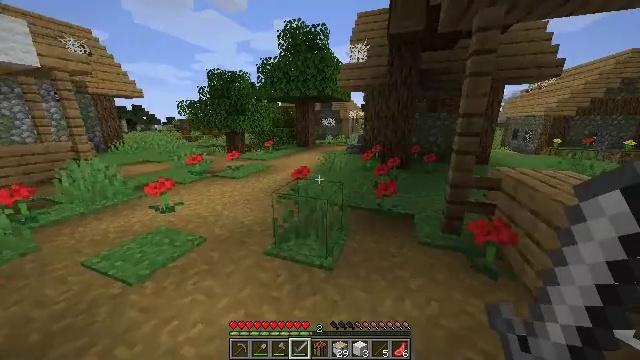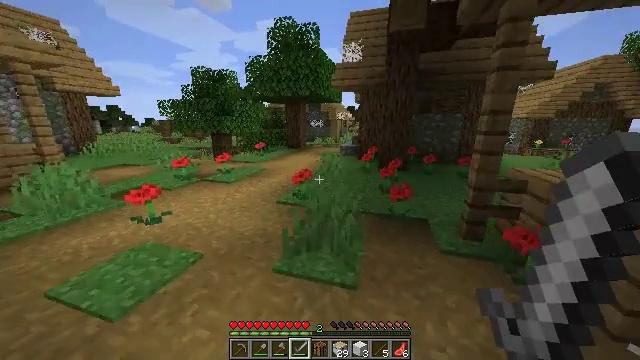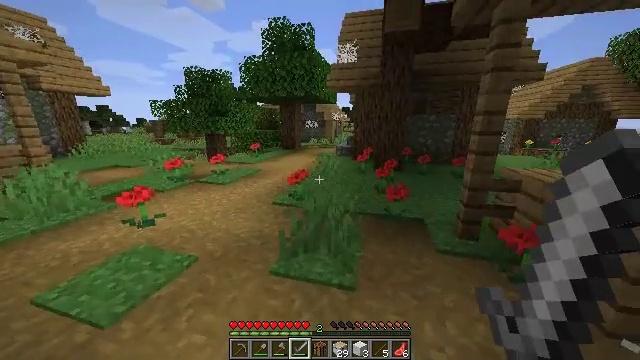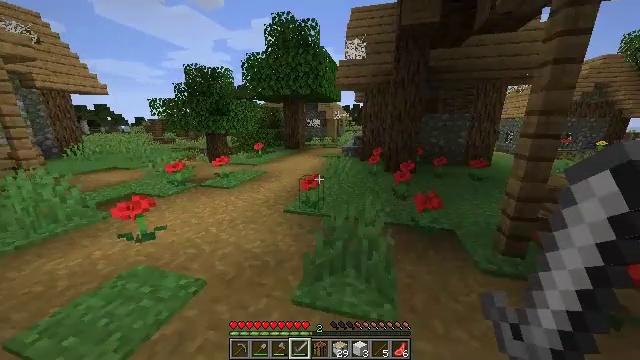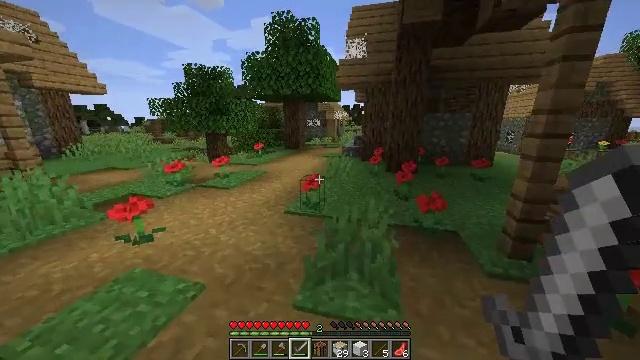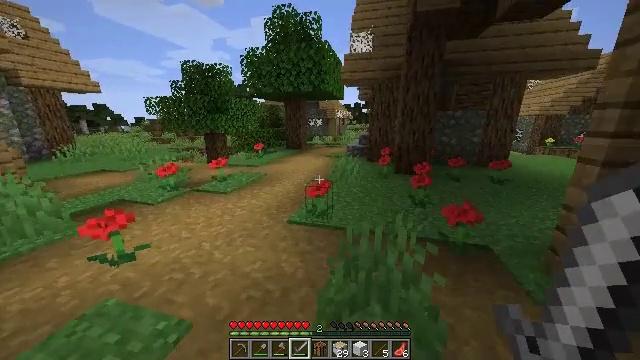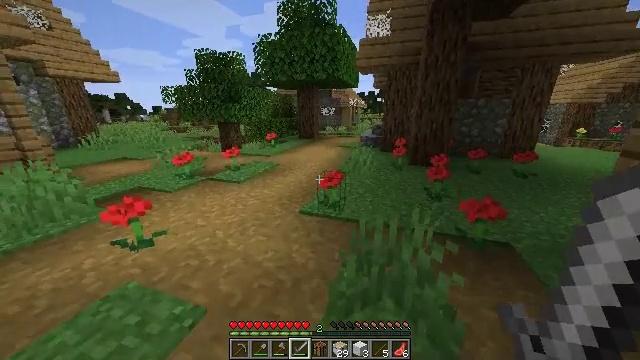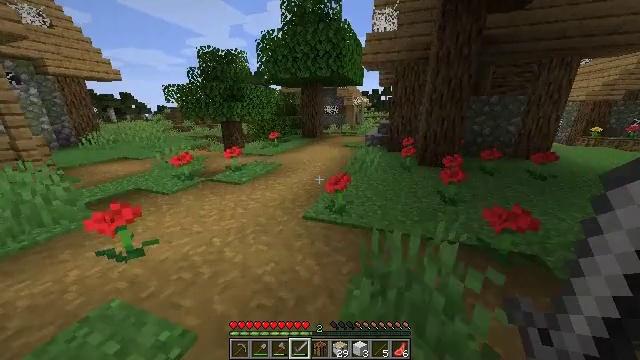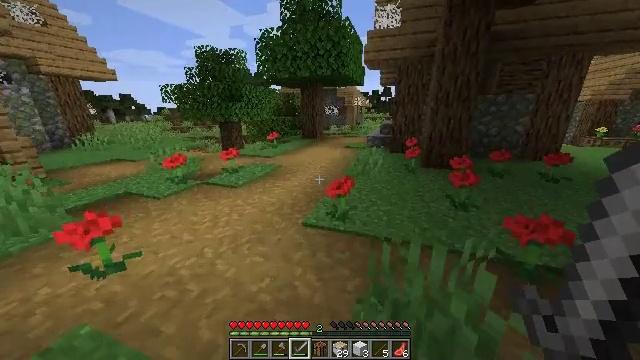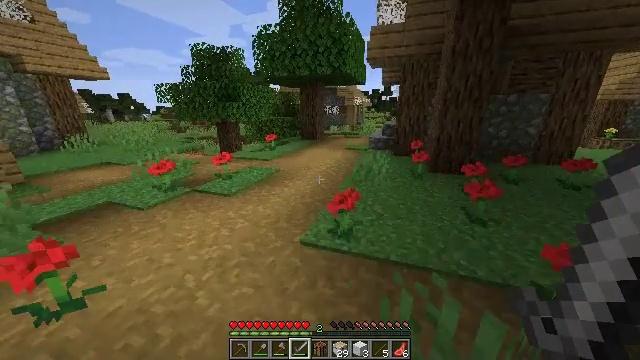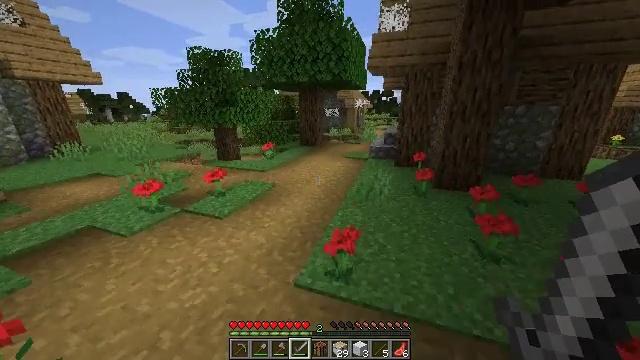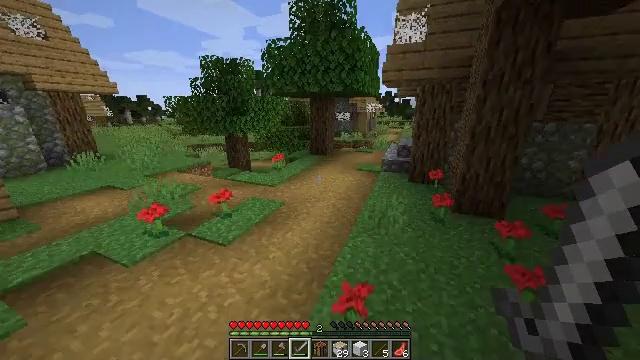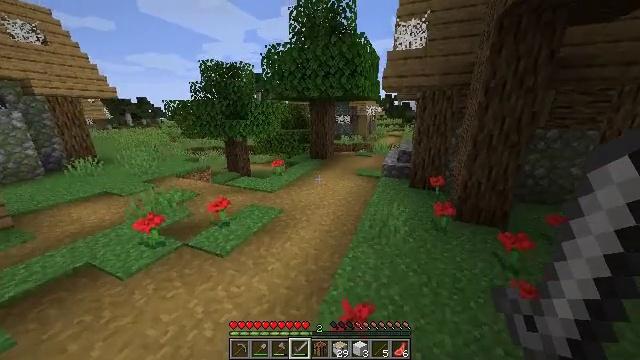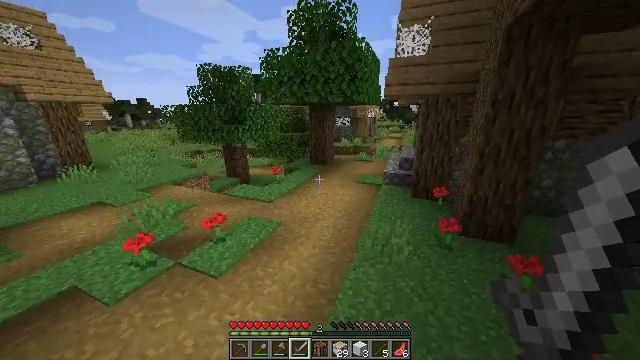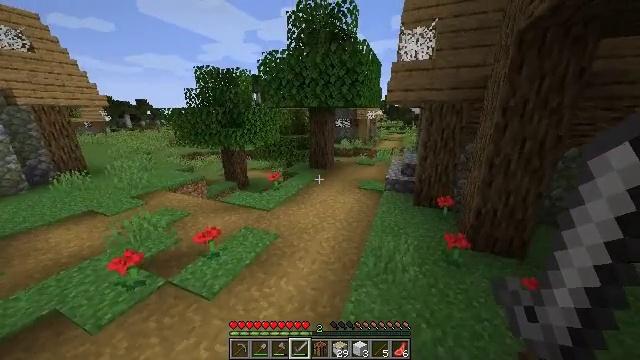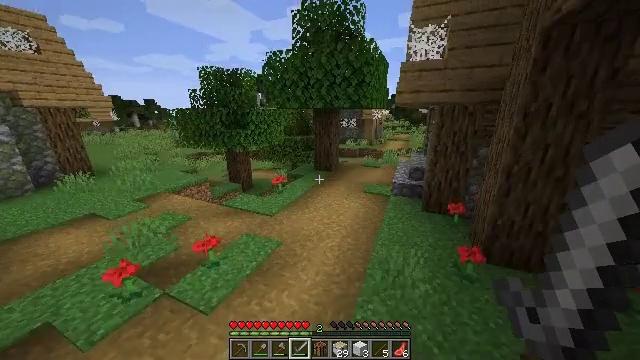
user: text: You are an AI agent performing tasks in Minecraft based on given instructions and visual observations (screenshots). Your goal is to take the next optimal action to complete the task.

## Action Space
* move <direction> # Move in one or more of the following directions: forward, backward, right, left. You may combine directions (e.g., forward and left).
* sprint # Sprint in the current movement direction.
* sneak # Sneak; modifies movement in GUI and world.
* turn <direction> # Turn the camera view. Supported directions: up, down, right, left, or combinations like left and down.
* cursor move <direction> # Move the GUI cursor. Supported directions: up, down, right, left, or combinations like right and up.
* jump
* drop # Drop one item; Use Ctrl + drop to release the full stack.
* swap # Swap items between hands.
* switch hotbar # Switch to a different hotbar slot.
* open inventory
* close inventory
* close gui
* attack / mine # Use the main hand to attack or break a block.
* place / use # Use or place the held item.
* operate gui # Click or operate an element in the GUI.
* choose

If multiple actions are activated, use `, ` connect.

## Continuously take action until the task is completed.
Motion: motion action
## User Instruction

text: Mine a chest to move it.
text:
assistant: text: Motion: move forward and move left, sprint, turn right
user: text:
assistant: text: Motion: move forward and move left, sprint, turn right
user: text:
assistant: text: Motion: move forward, sprint
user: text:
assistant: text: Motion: move forward, sprint
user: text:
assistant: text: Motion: move forward, sprint
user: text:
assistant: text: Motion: move forward, sprint, turn left and down
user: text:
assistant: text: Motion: move forward, sprint
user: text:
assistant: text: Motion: move forward, sprint
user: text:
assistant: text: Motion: move forward, sprint
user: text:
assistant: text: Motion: move forward, sprint, jump
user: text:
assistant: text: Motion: move forward, sprint, turn left, jump
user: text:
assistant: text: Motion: move forward, sprint, jump
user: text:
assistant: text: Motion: move forward, sprint, jump
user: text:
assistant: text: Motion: move forward, sprint, jump
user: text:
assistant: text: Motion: move forward, sprint, turn left, jump
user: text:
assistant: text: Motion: move forward, sprint, turn left
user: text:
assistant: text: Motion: move forward, sprint, turn left
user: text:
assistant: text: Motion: move forward, sprint, turn left
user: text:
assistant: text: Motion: move forward, sprint
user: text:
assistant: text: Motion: move forward, sprint
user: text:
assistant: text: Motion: move forward and move right, sprint, turn right
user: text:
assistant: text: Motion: move forward and move right, sprint, turn right
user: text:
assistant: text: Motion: move forward and move right, sprint, turn right
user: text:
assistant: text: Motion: move forward and move right, sprint, turn right
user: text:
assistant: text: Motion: move forward, sprint, turn right
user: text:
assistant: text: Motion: move forward and move left, sprint, turn right
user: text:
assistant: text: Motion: move forward and move left, sprint, turn right
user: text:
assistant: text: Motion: move forward and move left, sprint, turn right
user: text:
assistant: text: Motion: move forward and move left, sprint
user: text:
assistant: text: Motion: move forward and move left, sprint